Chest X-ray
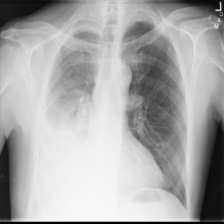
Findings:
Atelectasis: negative
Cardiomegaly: negative
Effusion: positive
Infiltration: negative
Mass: positive
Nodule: negative
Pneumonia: negative
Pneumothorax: negative
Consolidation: positive
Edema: negative
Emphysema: negative
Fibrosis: negative
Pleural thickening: negative
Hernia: negative